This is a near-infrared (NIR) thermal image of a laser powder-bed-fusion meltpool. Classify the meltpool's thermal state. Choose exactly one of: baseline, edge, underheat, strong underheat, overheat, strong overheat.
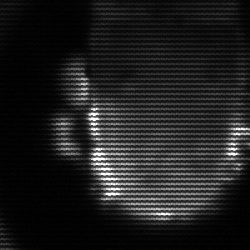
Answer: baseline